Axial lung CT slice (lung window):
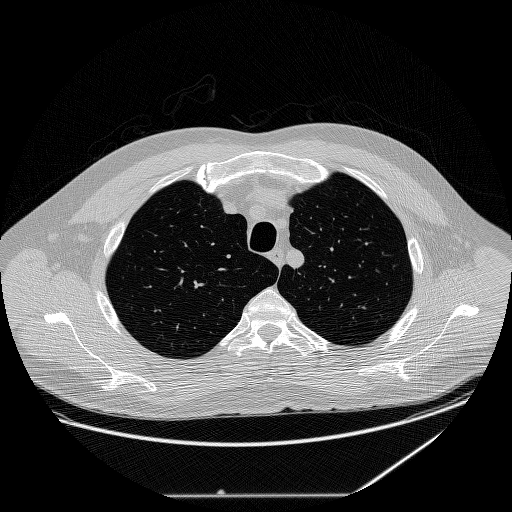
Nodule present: no